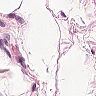
Metastatic tissue present: no